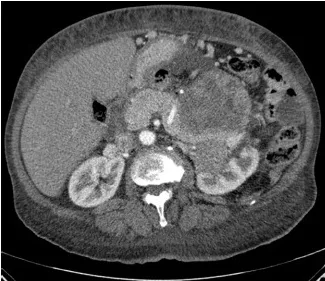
- Adrenal mass.
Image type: radiology (ct)